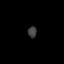
Tissue: prostate
Cell type: Fibroblasts
Senescence score: 0.7276
Nuclear area (px): 94
Mean DAPI intensity: 63.33